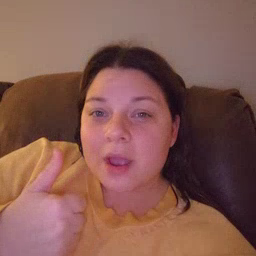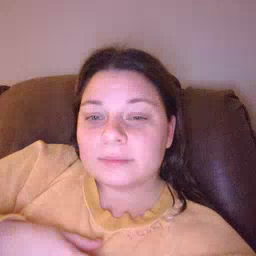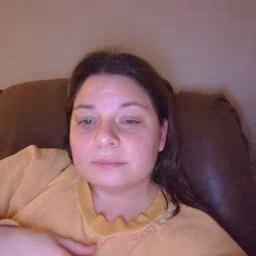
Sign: red